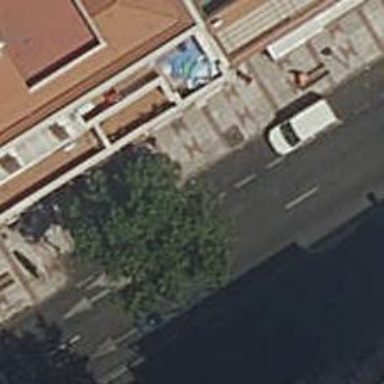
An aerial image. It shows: Taxi stand.